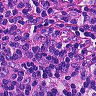
Metastatic tissue present: no